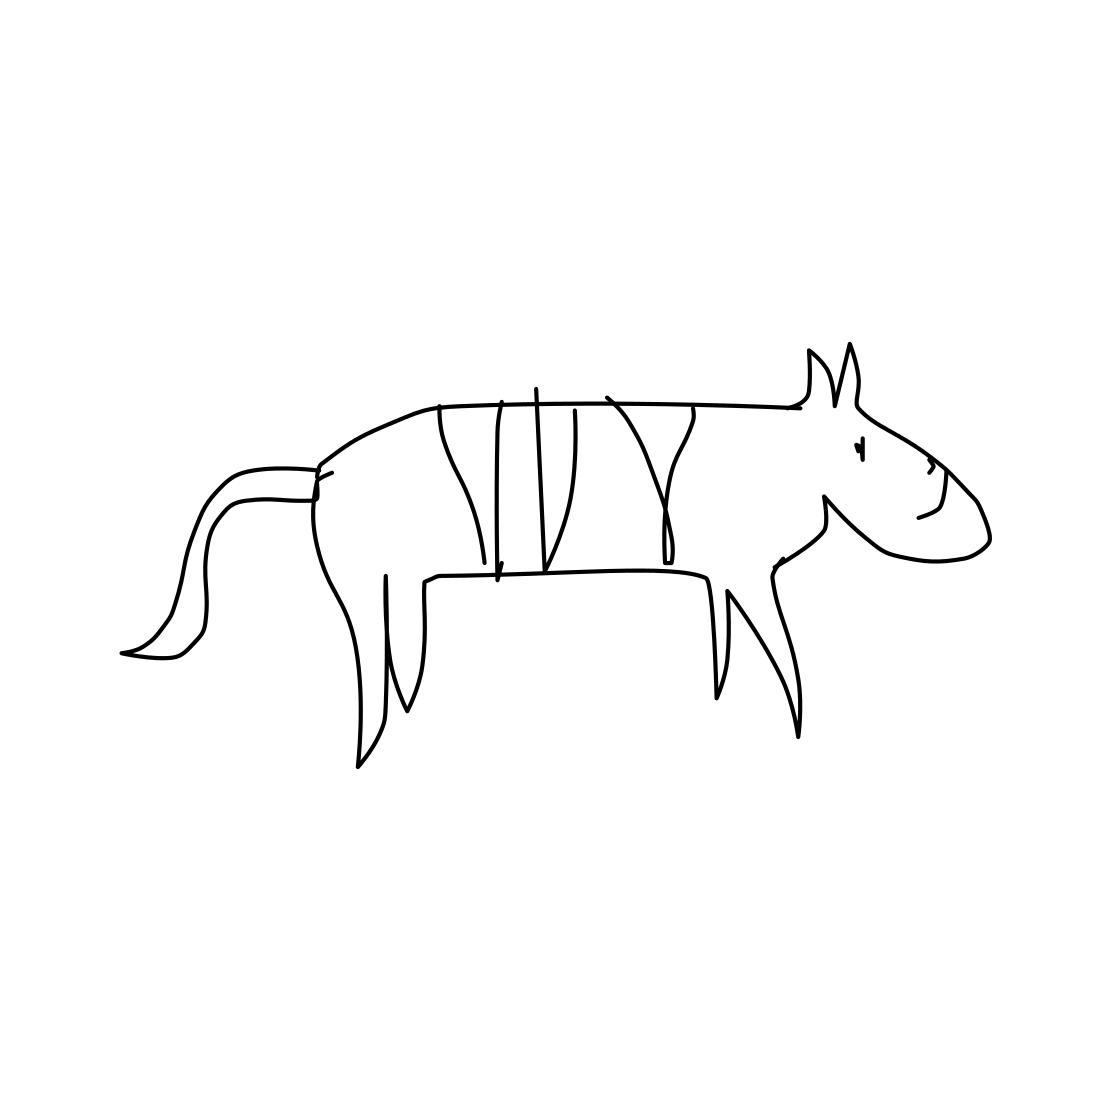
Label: zebra